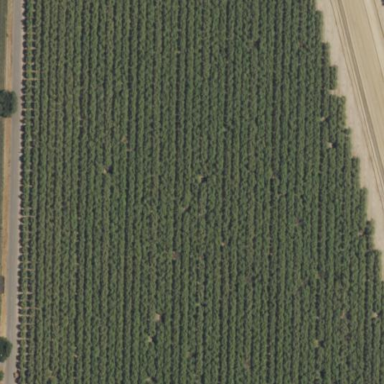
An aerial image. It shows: Orchard.